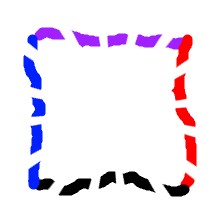
Shape: square